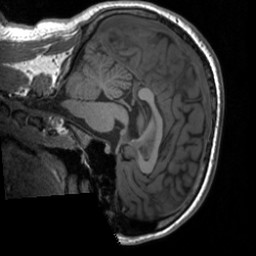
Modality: T1w
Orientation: sagittal
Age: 22
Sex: male
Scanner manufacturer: siemens
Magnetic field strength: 3 T
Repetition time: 1.9 s
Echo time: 0.00226 s